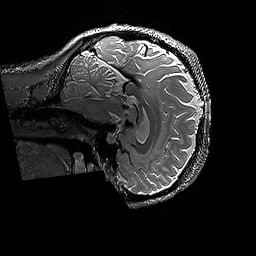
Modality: T2w
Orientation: sagittal
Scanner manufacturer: siemens
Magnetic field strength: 3 T
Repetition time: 3.2 s
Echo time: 0.428 s